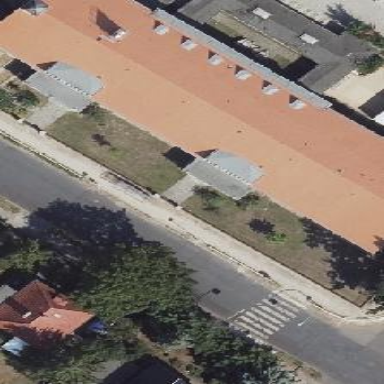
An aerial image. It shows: School building with gabled roof.